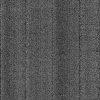
Atmospheric dust classification: dusty